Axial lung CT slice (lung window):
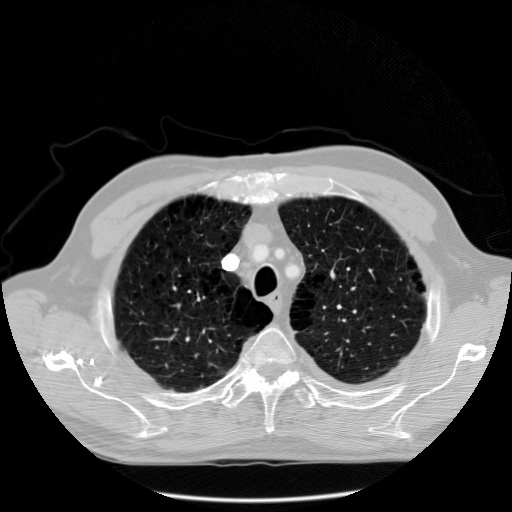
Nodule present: no